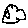
Label: cloud